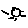
Label: sun